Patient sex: M
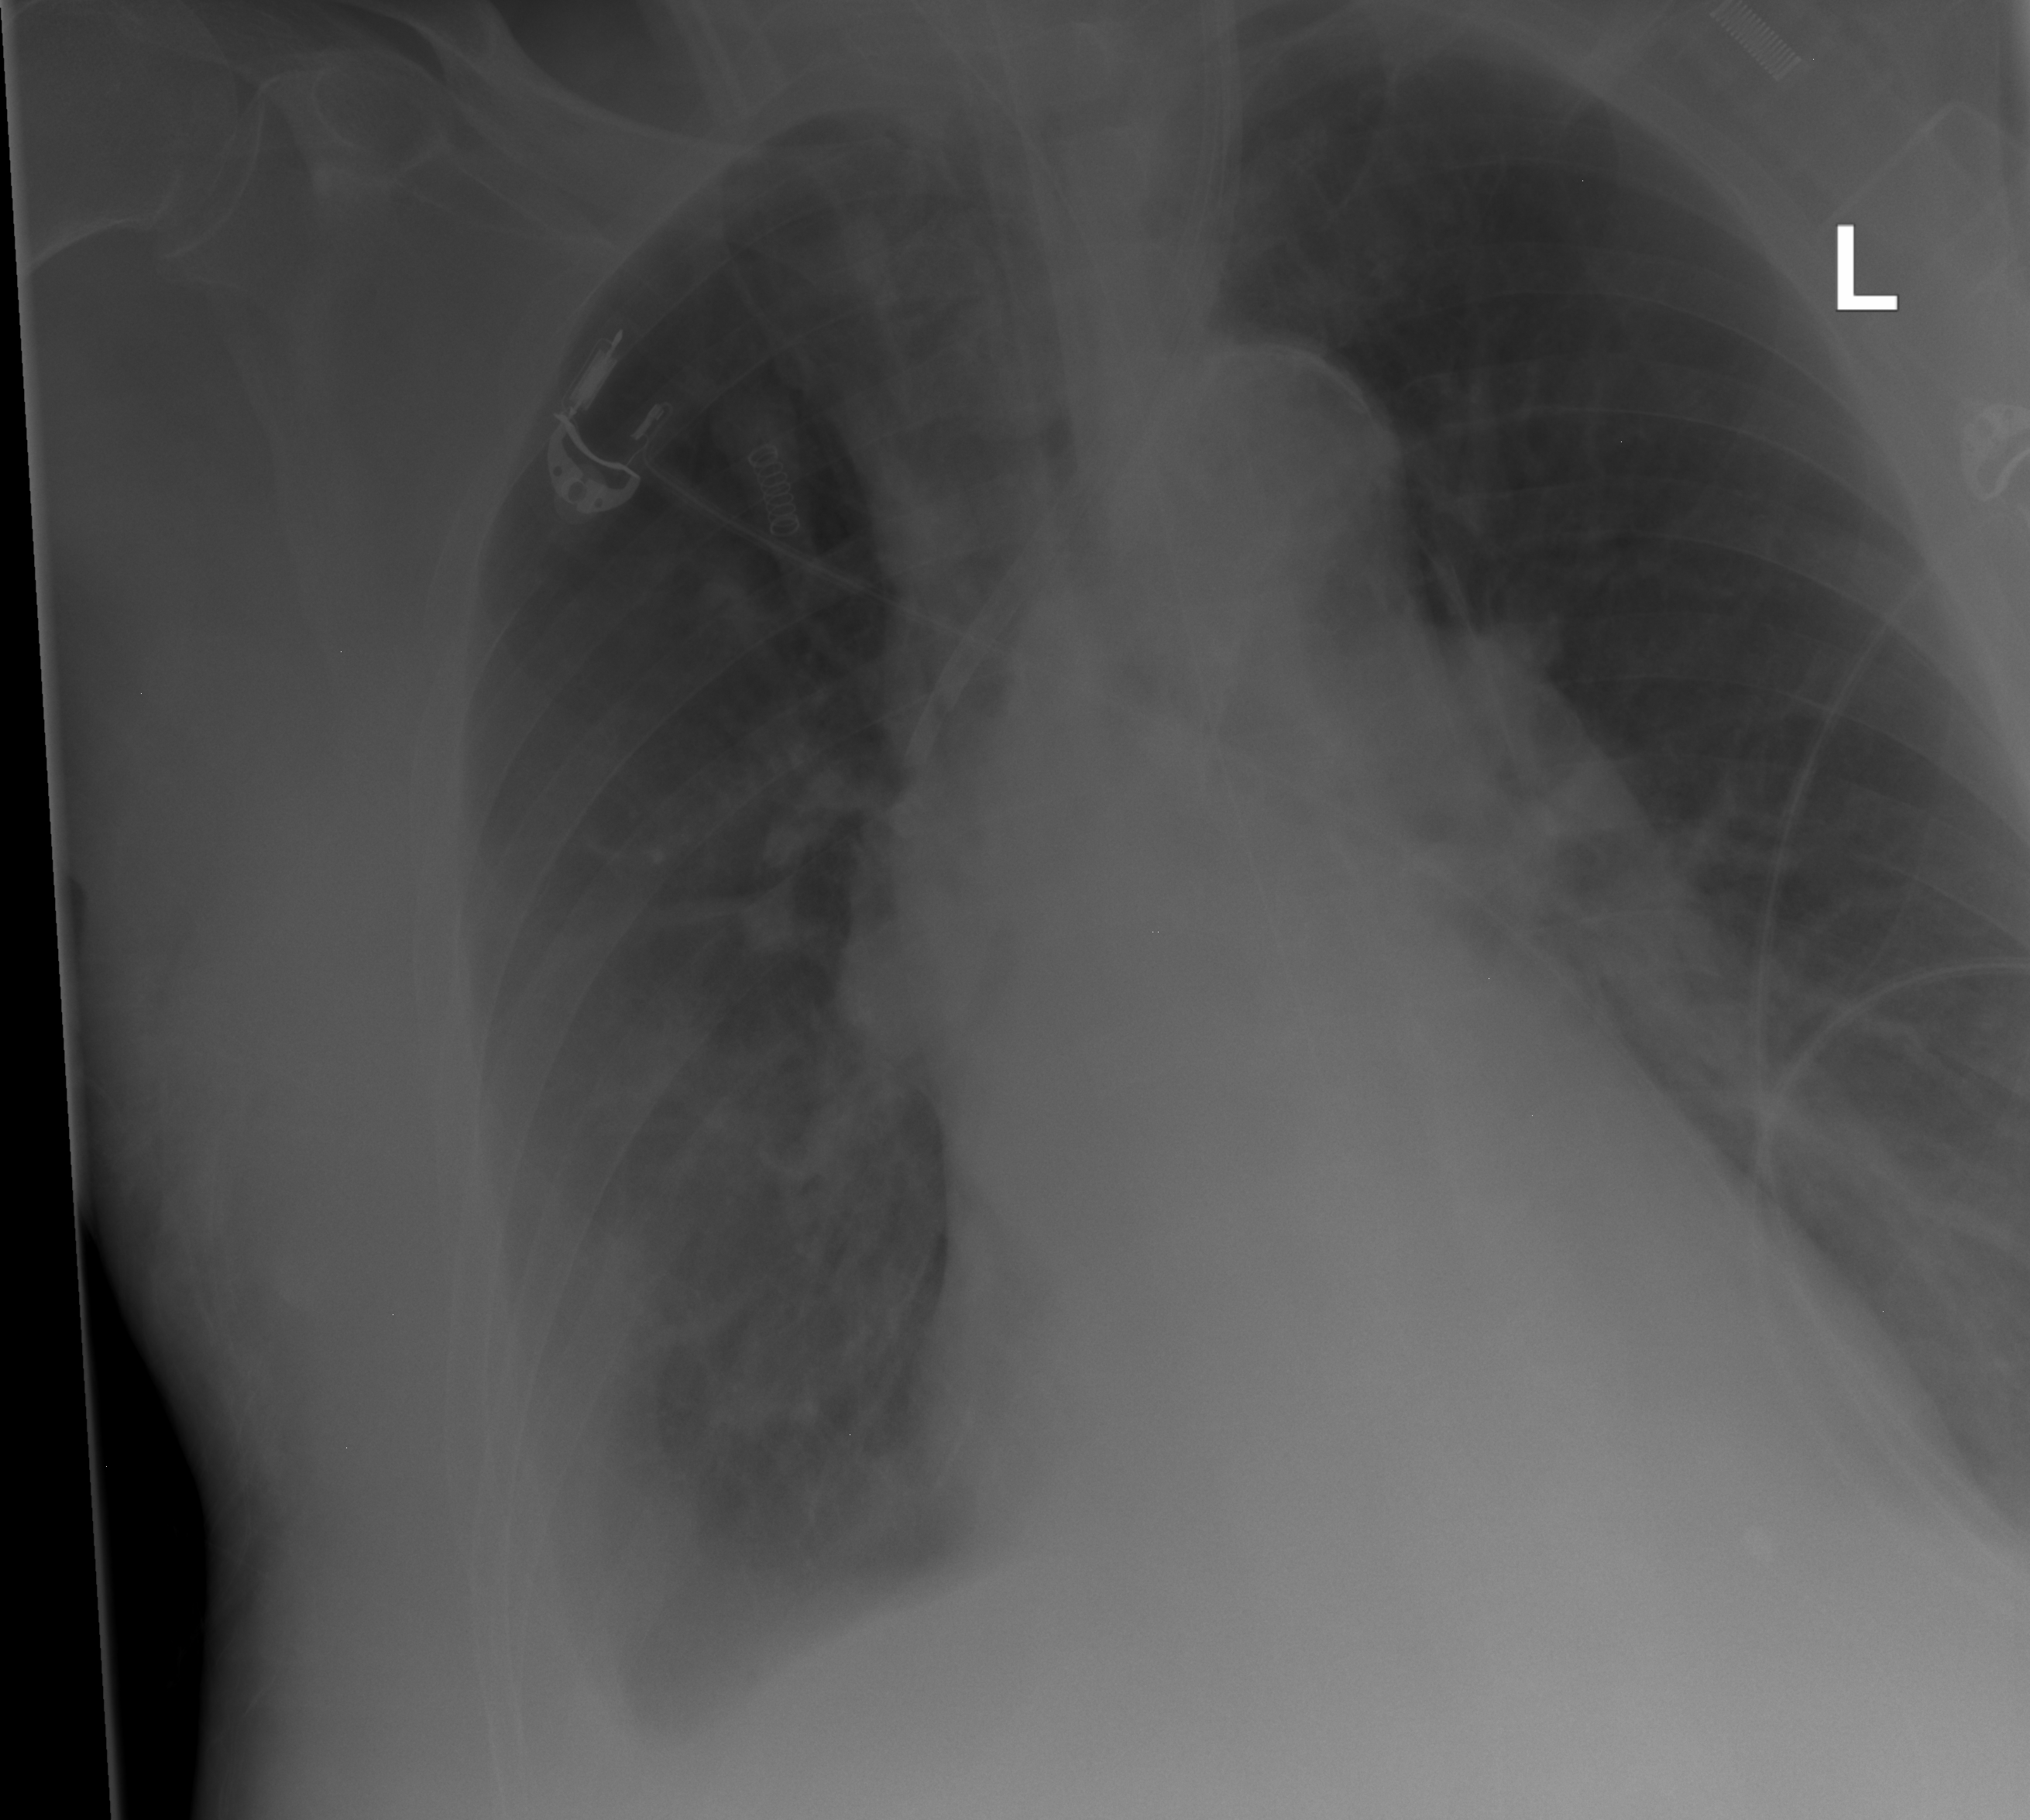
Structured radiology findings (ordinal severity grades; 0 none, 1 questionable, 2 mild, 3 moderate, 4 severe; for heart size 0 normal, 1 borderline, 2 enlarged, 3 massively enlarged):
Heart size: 0
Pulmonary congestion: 0
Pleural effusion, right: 2
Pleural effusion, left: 0
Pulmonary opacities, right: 0
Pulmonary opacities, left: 0
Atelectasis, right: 2
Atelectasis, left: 0